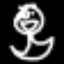
Label: hourglass